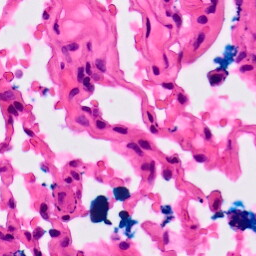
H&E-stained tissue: Lung